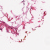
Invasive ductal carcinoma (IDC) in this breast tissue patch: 0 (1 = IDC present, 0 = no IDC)